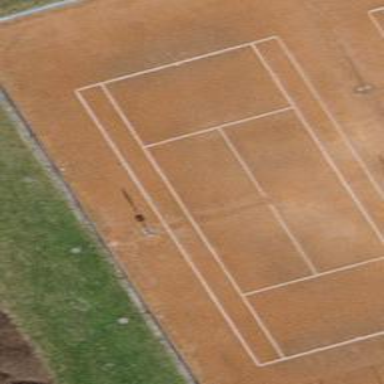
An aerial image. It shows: Clay tennis court in leisure land pitch.